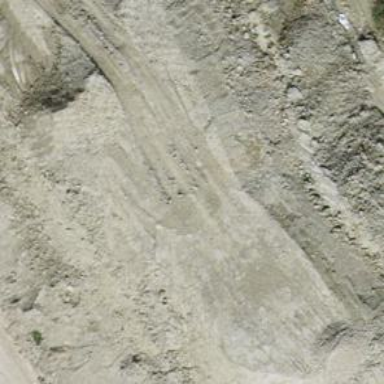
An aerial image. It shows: Footway with surface of fine gravel.